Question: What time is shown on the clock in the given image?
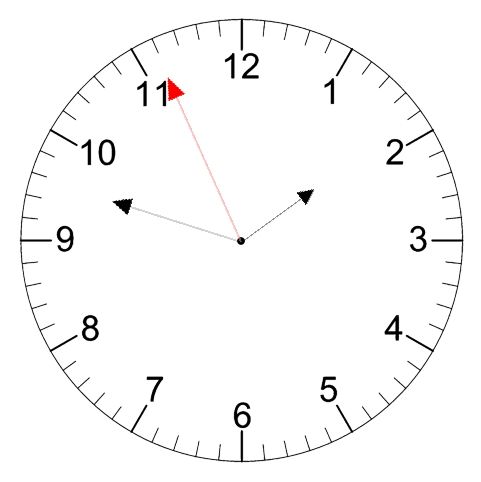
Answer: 01:47:56